Question: I need tab control like this

can any one please help me how to do.
I am able to create tab without background color like bellow:
'''
#crumbs {
width: 100%;
display: grid;
}
#crumbs ul {
list-style: none;
padding: 7px 5px;
margin: 0px;
}
#crumbs ul li a {
display: block;
float: left;
height: 50px;
background: #3498db;
text-align: center;
padding: 30px 40px 0 80px;
position: relative;
margin: 0 10px 0 0;
font-size: 20px;
text-decoration: none;
color: #fff;
width: 22%;
}
#crumbs ul li a:after {
content: "";
border-top: 40px solid transparent;
border-bottom: 40px solid transparent;
border-left: 40px solid #3498db;
position: absolute;
right: -40px;
top: 0;
z-index: 1;
}
#crumbs ul li a:before {
content: "";
border-top: 40px solid transparent;
border-bottom: 40px solid transparent;
border-left: 40px solid #fff;
position: absolute;
left: 0;
top: 0;
}
#crumbs ul li a.inprogress {
display: block;
float: left;
height: 50px;
background: #34db3a;
text-align: center;
padding: 30px 40px 0 80px;
position: relative;
margin: 0 10px 0 0;
font-size: 20px;
text-decoration: none;
color: #fff;
width: 22%;
}
#crumbs ul li a.inprogress:after {
content: "";
border-top: 40px solid transparent;
border-bottom: 40px solid transparent;
border-left: 40px solid #34db3a;
position: absolute;
right: -40px;
top: 0;
z-index: 1;
}
#crumbs ul li a.inprogress:before {
content: "";
border-top: 40px solid transparent;
border-bottom: 40px solid transparent;
border-left: 40px solid #fff;
position: absolute;
left: 0;
top: 0;
}
#crumbs ul li a.cpmpleted {
display: block;
float: left;
height: 50px;
background: #b334db;
text-align: center;
padding: 30px 40px 0 80px;
position: relative;
margin: 0 10px 0 0;
font-size: 20px;
text-decoration: none;
color: #fff;
width: 22%;
}
#crumbs ul li a.cpmpleted:after {
content: "";
border-top: 40px solid transparent;
border-bottom: 40px solid transparent;
border-left: 40px solid #b334db;
position: absolute;
right: -40px;
top: 0;
z-index: 1;
}
#crumbs ul li a.cpmpleted:before {
content: "";
border-top: 40px solid transparent;
border-bottom: 40px solid transparent;
border-left: 40px solid #fff;
position: absolute;
left: 0;
top: 0;
}
'''
'''
<div id="crumbs">
<ul>
<li><a href="#1">One</a></li>
<li><a href="#2" class="inprogress">Two</a></li>
<li><a href="#3" class="cpmpleted"> Three </a></li>
</ul>
</div>
'''
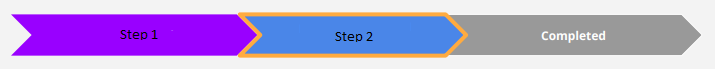
Answer: I would consider skew transformation and pseudo element like this:
'''
ul {
list-style: none;
margin: 0;
padding: 0;
display: flex;
padding: 0 20px;
}
li {
padding: 10px 30px;
position: relative;
}
li:before {
content: "";
z-index: -1;
position: absolute;
top: 0;
bottom: 50%;
right: 0;
left: 0;
background: var(--c);
transform: skew(40deg);
}
li:after {
content: "";
z-index: -1;
position: absolute;
top: 50%;
bottom: 0;
right: 0;
left: 0;
background: var(--c);
transform: skew(-40deg);
}
li.active:before {
border: 2px solid orange;
border-bottom: none;
}
li.active:after {
border: 2px solid orange;
border-top: none;
}
'''
'''
<ul>
<li style="--c:red"> Step 1</li>
<li style="--c:green" class="active"> Step 2</li>
<li style="--c:blue"> Step 3</li>
</ul>
'''